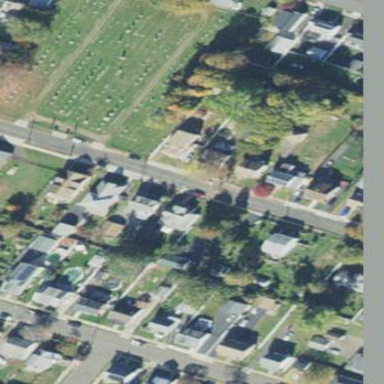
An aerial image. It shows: Cemetery.